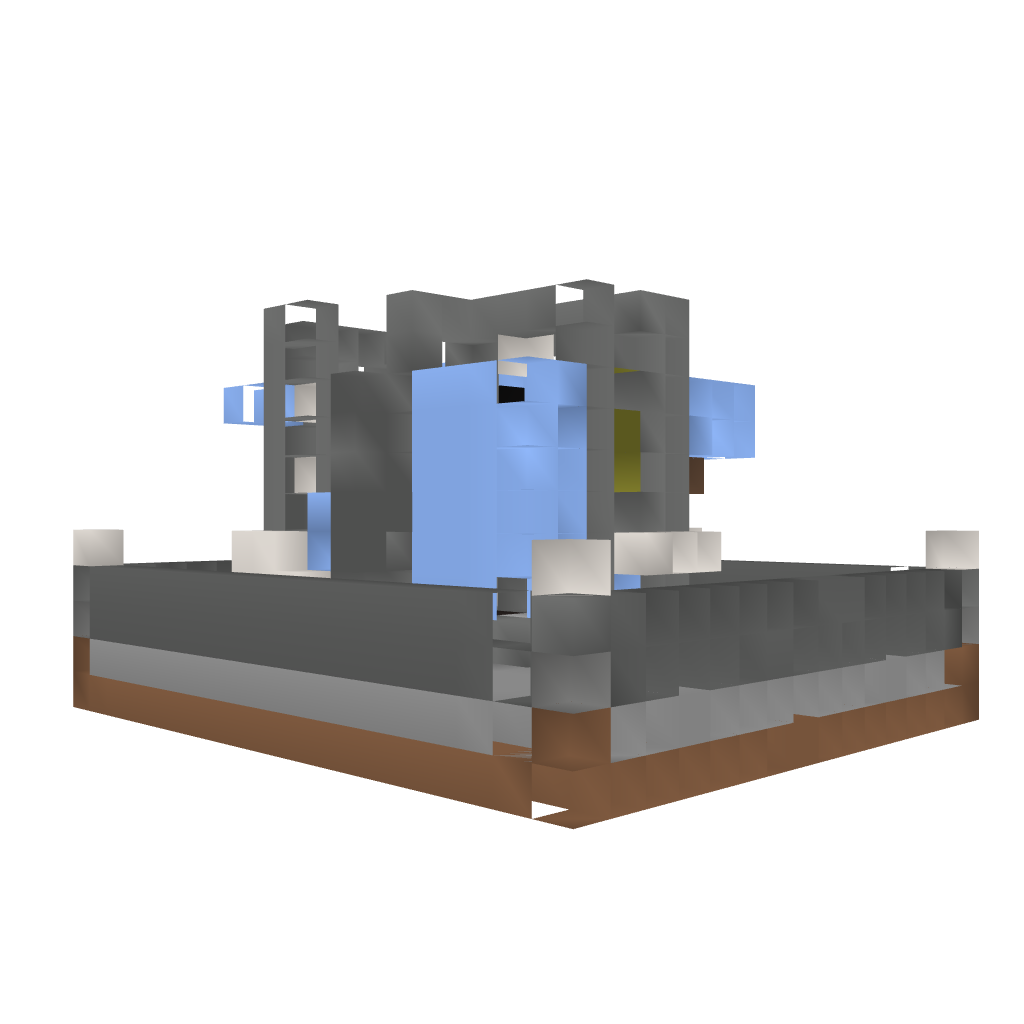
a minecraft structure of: Small Modern Home